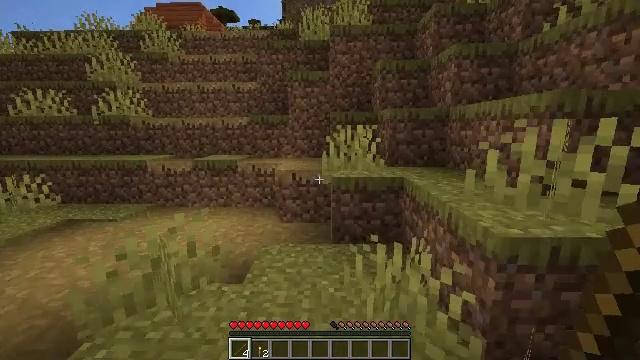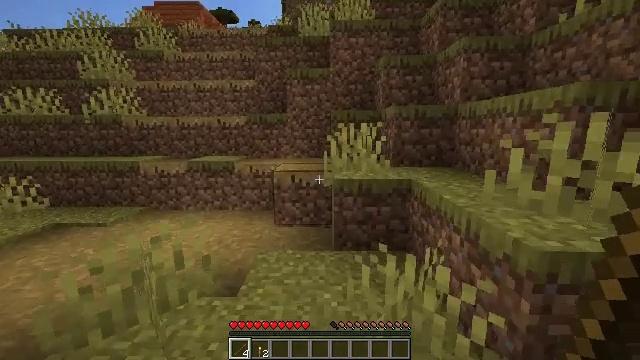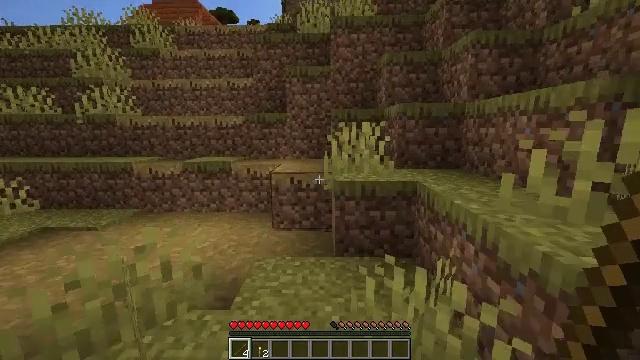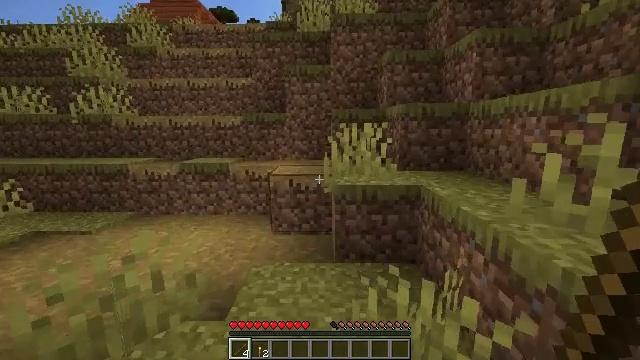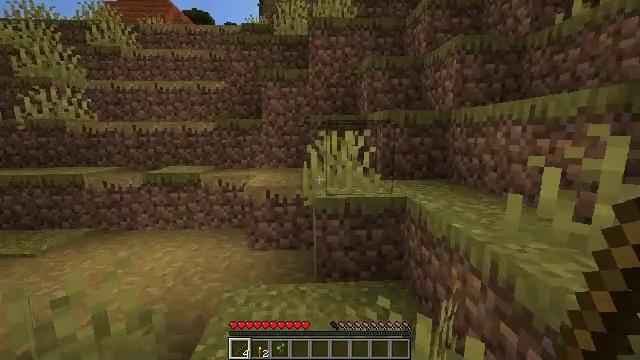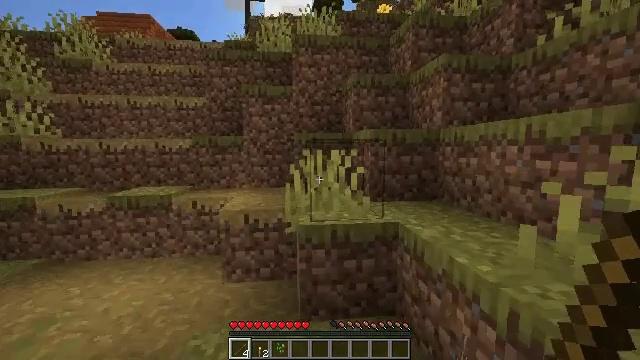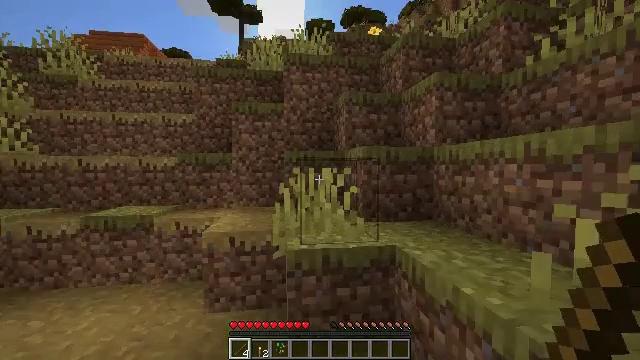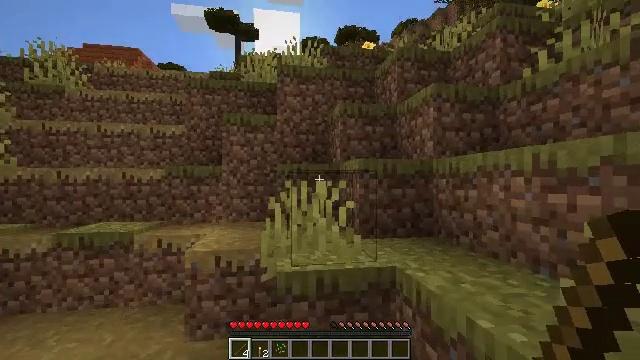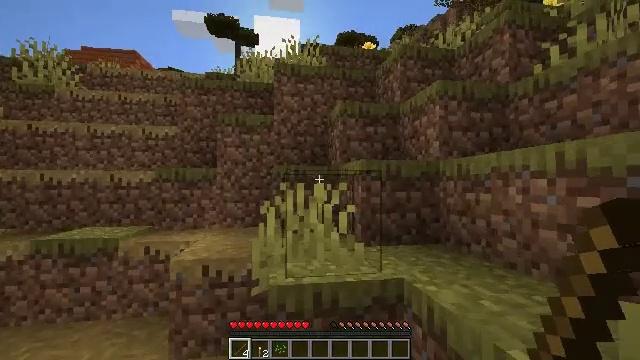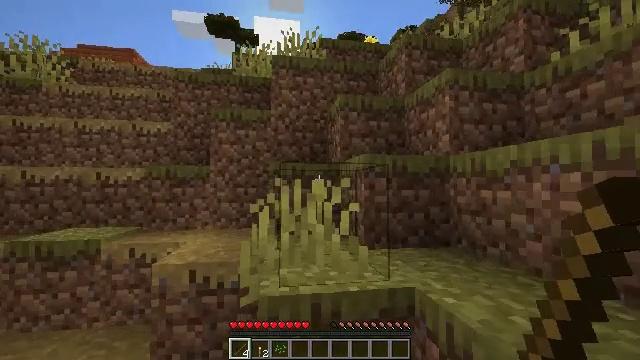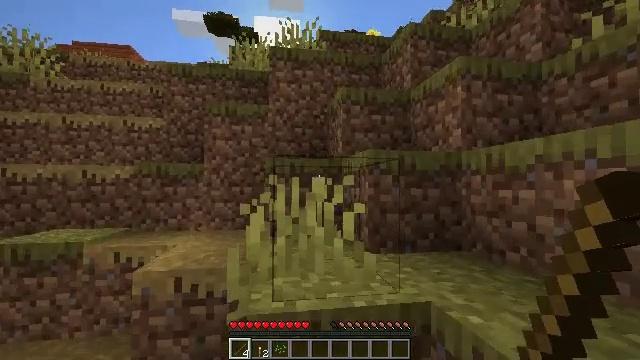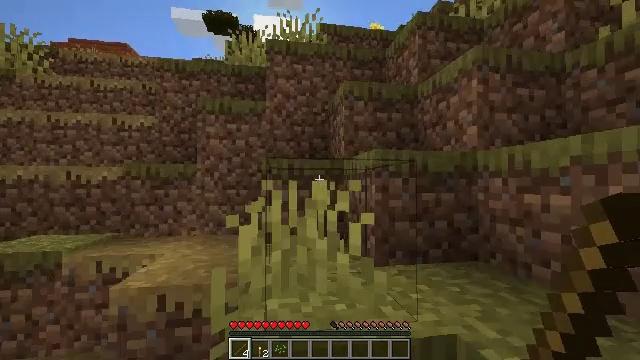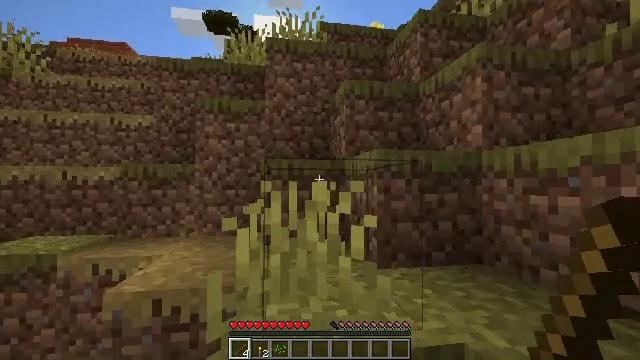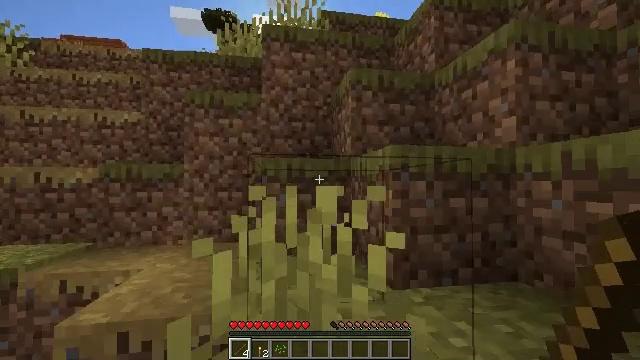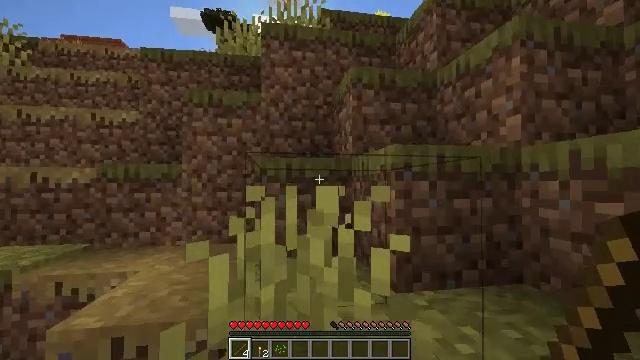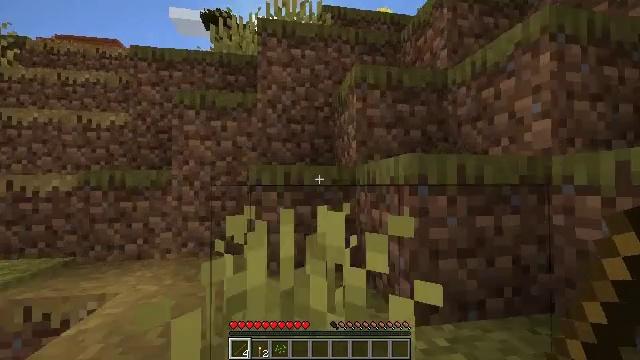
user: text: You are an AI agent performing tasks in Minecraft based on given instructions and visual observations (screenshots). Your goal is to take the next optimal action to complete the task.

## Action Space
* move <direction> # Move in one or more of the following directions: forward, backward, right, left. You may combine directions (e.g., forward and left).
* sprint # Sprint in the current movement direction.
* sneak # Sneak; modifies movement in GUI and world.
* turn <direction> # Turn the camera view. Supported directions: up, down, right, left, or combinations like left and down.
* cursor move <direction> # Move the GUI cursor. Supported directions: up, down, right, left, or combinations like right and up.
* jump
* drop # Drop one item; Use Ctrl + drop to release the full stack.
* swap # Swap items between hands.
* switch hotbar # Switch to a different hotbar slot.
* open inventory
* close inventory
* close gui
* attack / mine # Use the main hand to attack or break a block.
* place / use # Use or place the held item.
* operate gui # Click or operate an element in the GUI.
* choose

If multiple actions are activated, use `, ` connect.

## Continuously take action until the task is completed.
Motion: motion action
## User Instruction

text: Break the brown wall banner from the wall.
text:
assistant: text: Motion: move forward
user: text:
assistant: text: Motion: move forward
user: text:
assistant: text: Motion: move forward
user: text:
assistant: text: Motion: move forward, turn right and up
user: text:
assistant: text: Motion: move forward, turn right and up
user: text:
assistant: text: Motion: move forward, turn right and up
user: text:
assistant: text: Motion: move forward, turn right and up
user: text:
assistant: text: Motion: move forward
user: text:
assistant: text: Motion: move forward
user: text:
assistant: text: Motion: move forward
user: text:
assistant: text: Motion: move forward
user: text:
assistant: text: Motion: move forward
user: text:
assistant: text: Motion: move forward
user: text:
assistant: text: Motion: move forward
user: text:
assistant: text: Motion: move forward, jump
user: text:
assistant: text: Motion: move forward, jump
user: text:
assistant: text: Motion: move forward, jump
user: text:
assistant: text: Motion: move forward, jump
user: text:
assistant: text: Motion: move forward, jump
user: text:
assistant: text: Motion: move forward
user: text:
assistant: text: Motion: move forward
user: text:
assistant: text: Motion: move forward
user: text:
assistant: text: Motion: move forward, jump
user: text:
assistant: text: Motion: move forward, jump
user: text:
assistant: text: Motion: move forward, jump
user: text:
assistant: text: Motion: move forward, turn down, jump
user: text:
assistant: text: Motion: move forward, turn right and down, jump
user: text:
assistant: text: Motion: move forward, turn right and down, jump
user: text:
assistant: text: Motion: move forward, turn right, jump
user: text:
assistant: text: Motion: move forward, jump